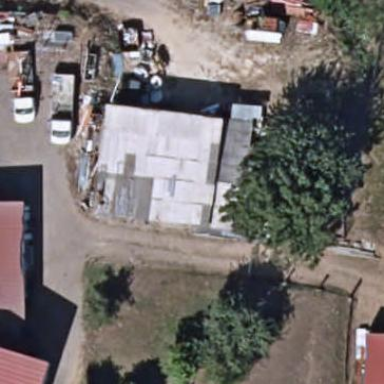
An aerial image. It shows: Shed.